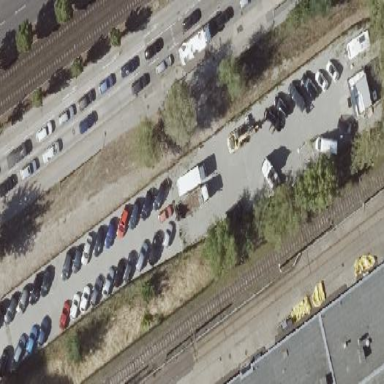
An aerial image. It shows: Commercial area with car rental service surrounded by fence.